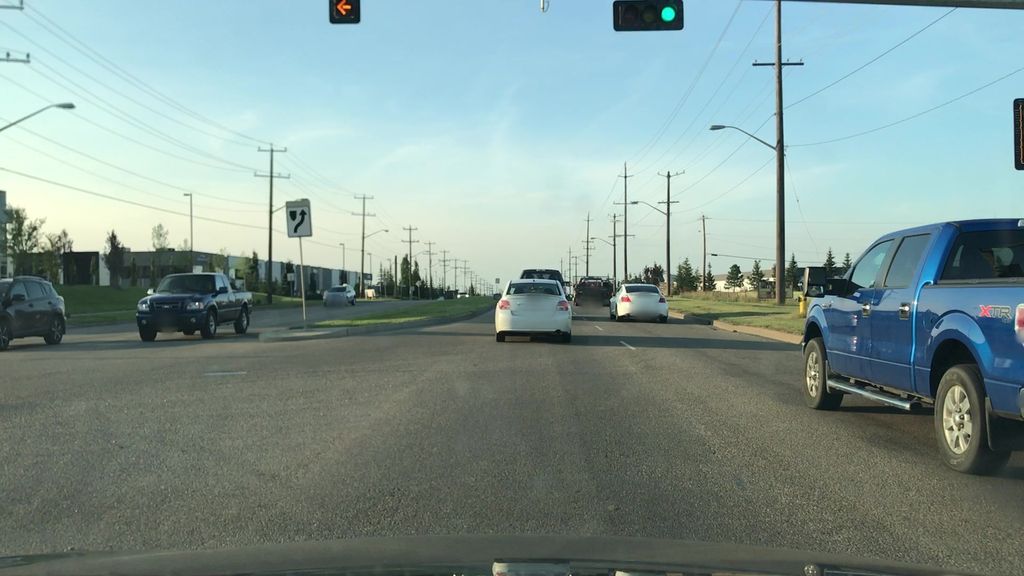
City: edmonton